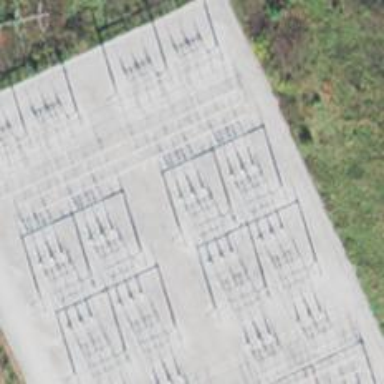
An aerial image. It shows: Switch for power supply.